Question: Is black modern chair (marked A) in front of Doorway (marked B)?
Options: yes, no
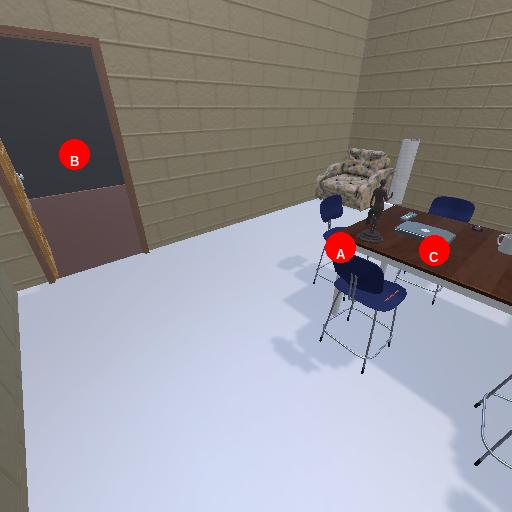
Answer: yes